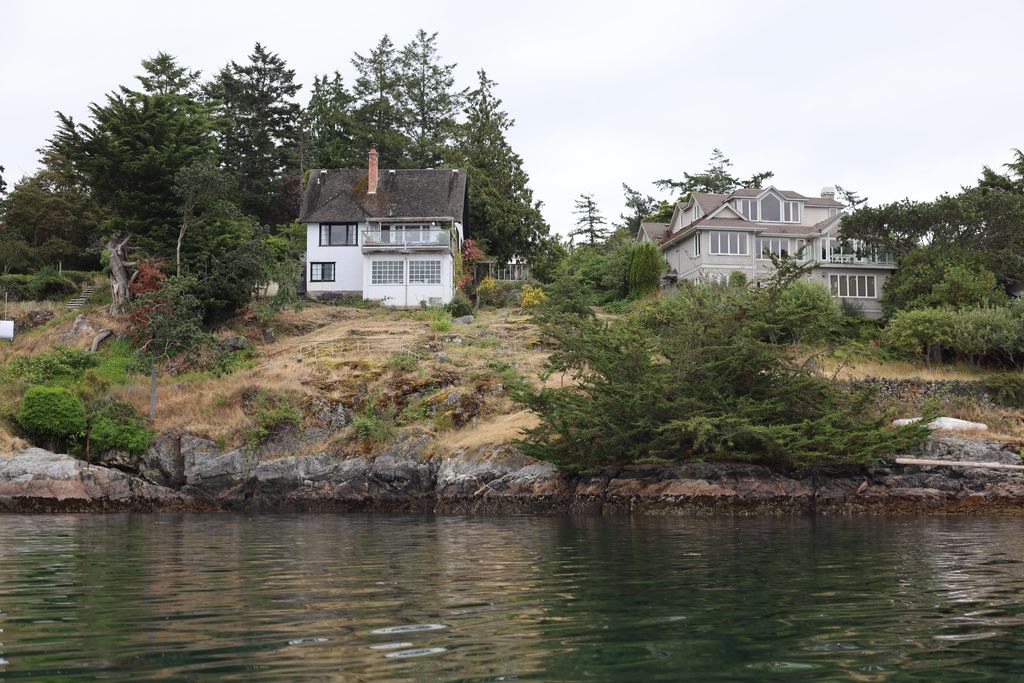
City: victoria